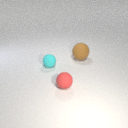
small cyan rubber sphere to the left of small red rubber sphere